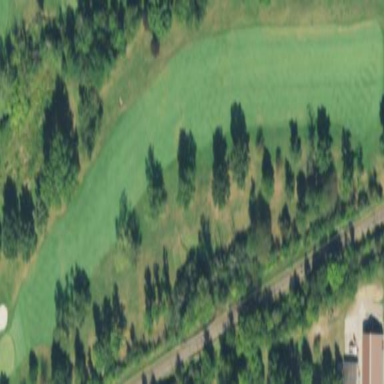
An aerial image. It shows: Golf fairway on grassy land designated for golfing activities.